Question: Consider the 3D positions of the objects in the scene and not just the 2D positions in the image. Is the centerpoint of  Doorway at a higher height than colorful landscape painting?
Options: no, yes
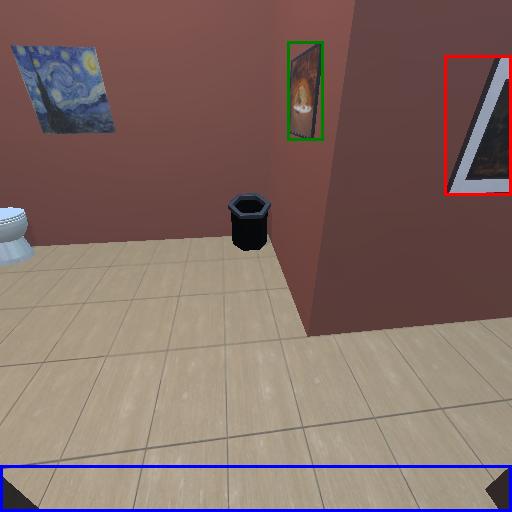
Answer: no